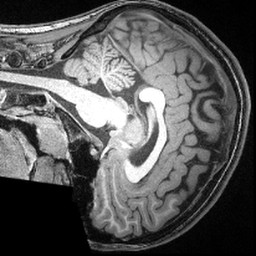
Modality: T1w
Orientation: sagittal
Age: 15
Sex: male
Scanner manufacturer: siemens
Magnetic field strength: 3 T
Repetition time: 2.4 s
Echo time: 0.00374 s